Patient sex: F
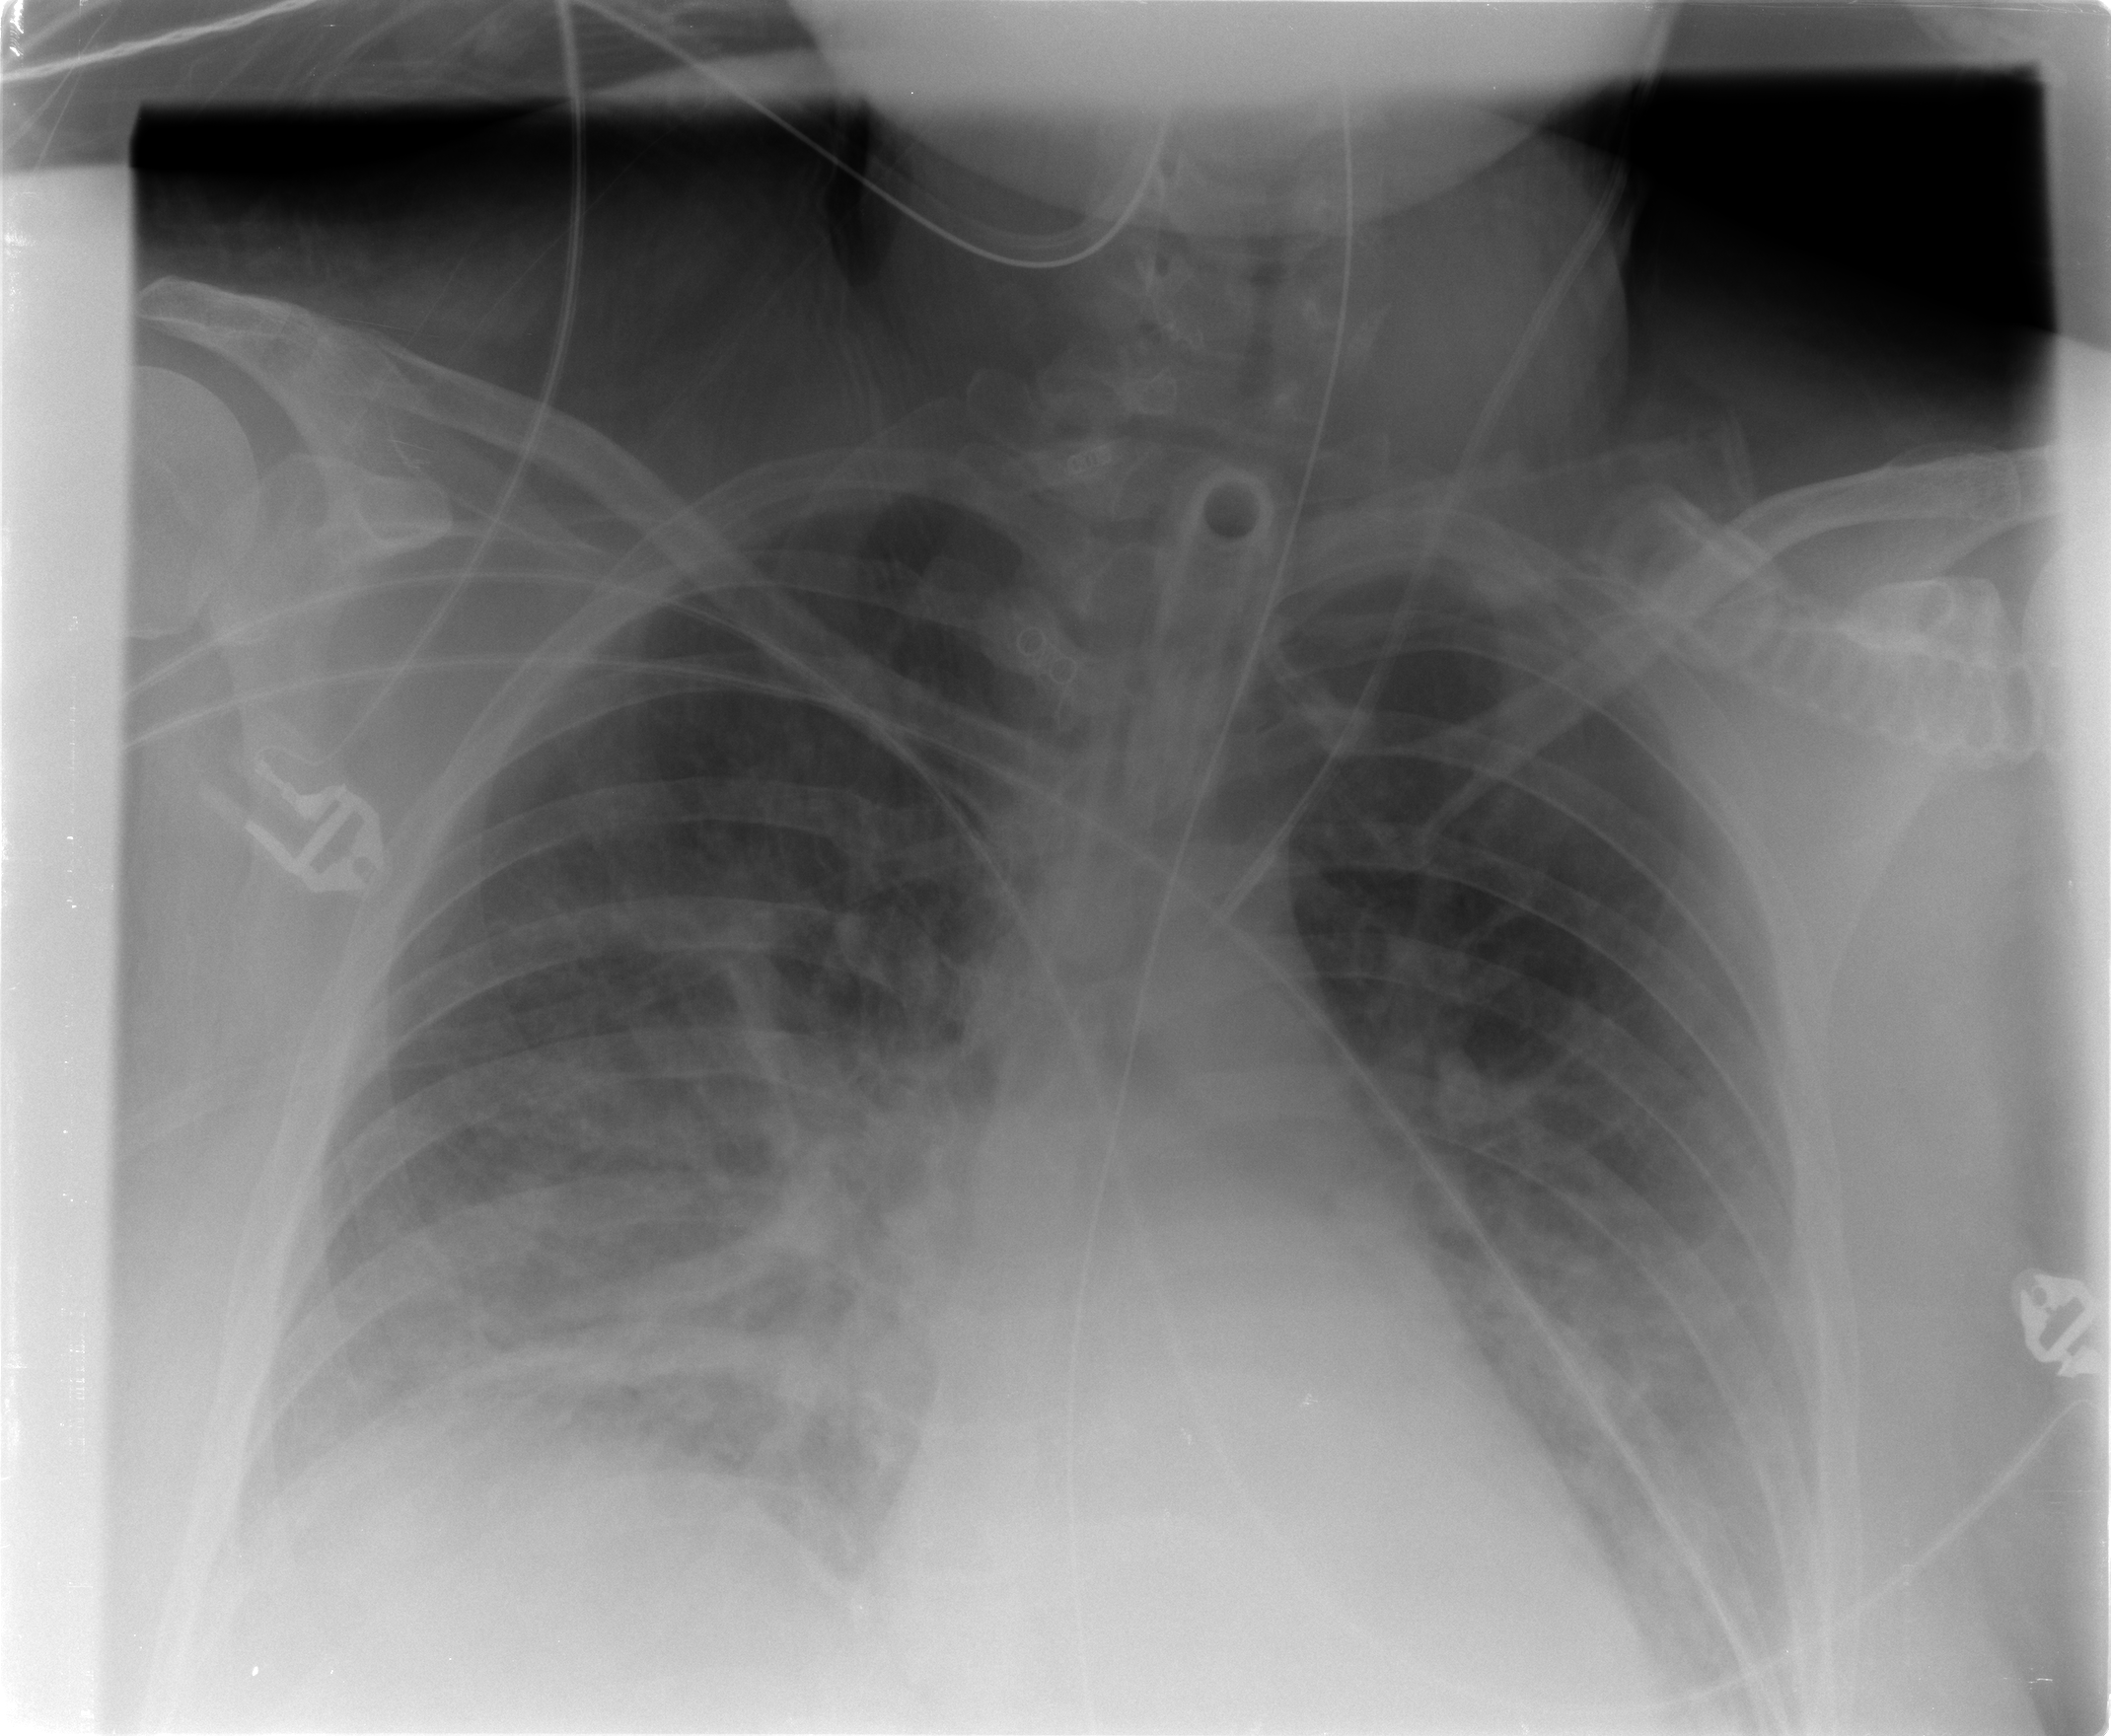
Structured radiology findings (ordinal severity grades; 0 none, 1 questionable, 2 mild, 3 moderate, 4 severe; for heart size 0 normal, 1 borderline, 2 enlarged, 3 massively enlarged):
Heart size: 1
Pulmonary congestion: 3
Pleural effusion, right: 2
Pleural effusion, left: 1
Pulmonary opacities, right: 2
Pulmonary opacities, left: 2
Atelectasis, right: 2
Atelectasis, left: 2